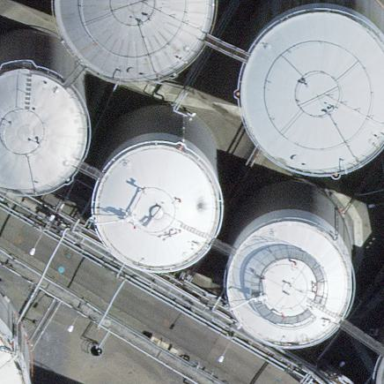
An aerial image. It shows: Storage tank that is man-made.